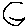
Label: moon